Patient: sex M, age 47
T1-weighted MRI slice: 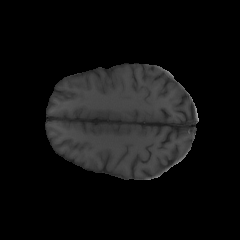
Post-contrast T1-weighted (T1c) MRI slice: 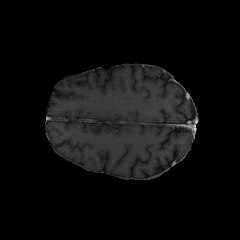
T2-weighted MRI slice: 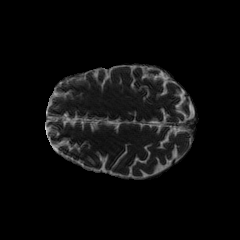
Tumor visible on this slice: no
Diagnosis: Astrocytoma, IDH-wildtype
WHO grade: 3